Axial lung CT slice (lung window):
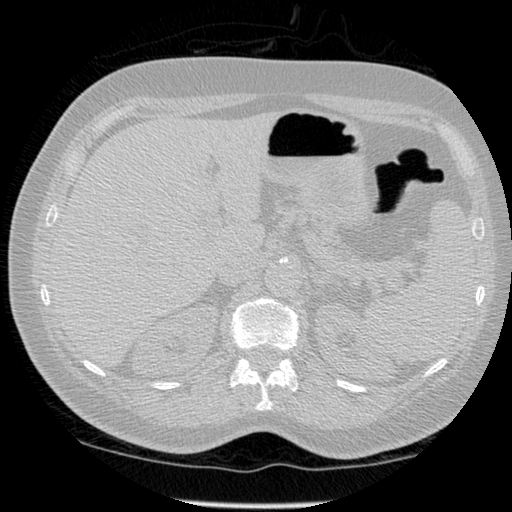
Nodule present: no